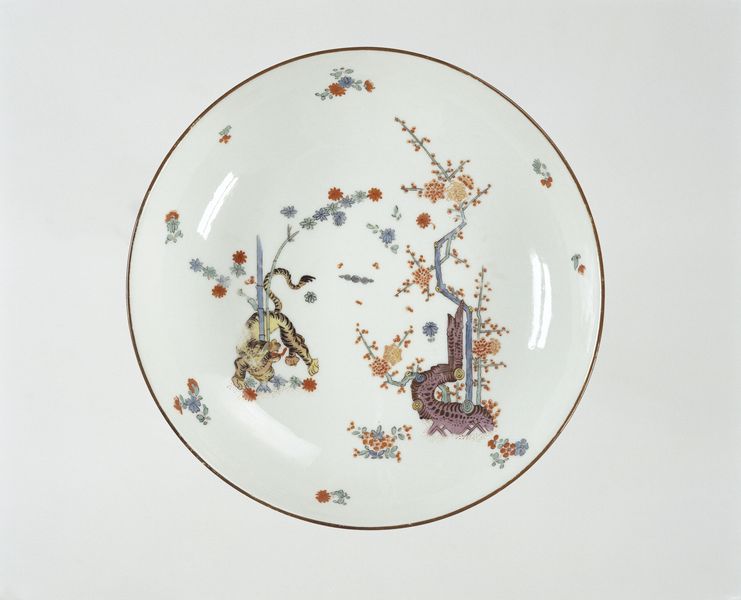
Titel: Schaal, veelkleurig beschilderd met een Kakiemon-decor
Künstler: Meissener Porzellan Manufaktur
Standort: Amsterdam
Institution: Rijksmuseum
Schlagwörter: blue, red, white, gold, decorative, flowers, flower, tree, orange, trees, animals, animal, ceramic, floral, tiger, stripe, bud, dragon, china, plate, oriental, porcelain, snake, blossom, boar, bue, blooms, striped, buds, tounge, rim, shallow, hog, sparse, blossoms, rimmed, gold edge, tongoue